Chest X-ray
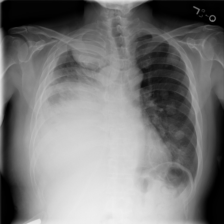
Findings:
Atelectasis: negative
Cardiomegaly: negative
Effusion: negative
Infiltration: negative
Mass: positive
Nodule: positive
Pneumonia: negative
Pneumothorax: negative
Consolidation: positive
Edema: negative
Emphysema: negative
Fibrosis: negative
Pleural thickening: negative
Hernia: negative